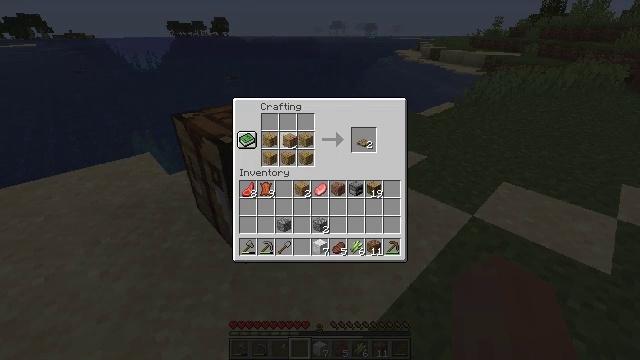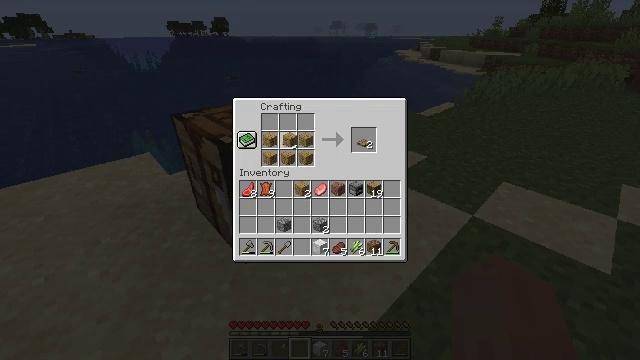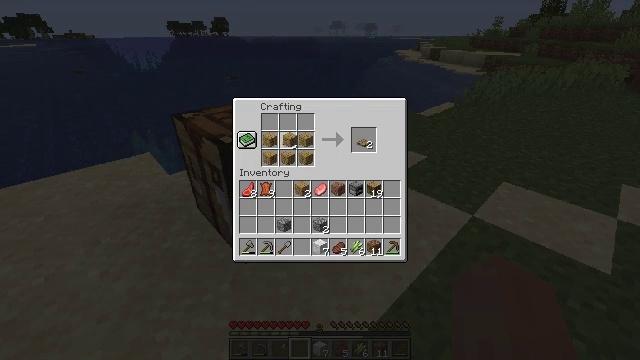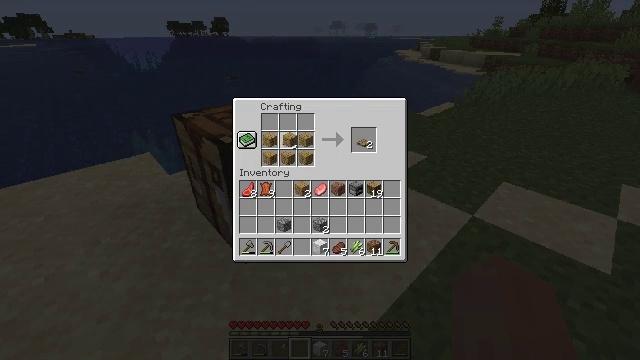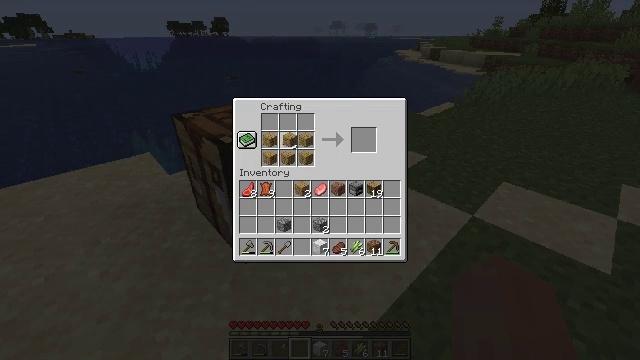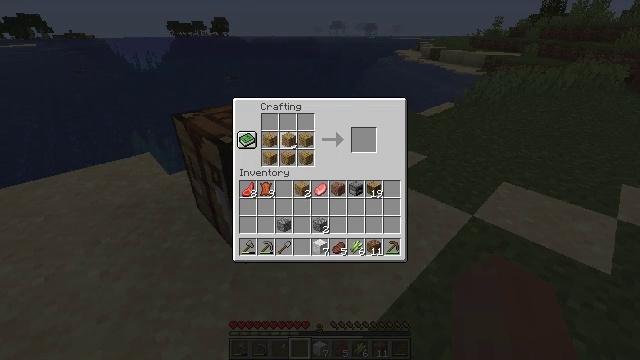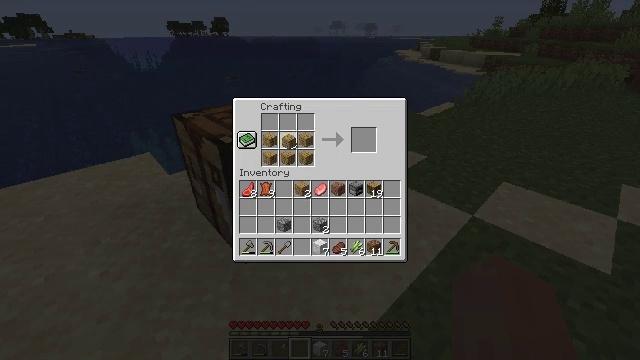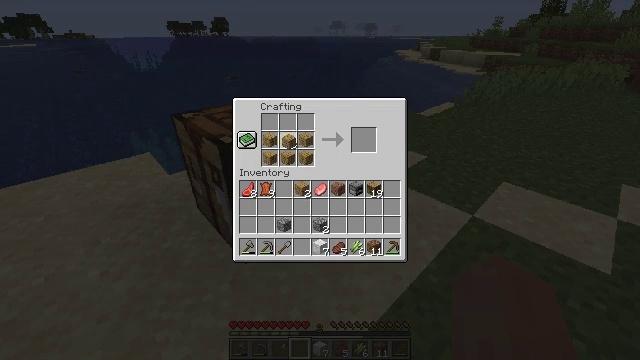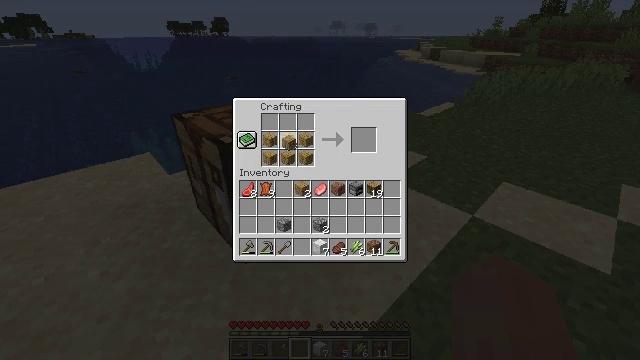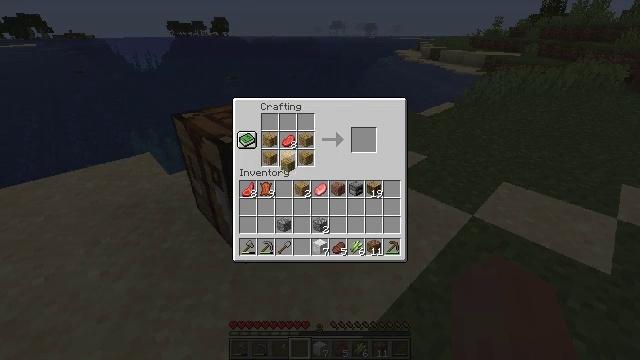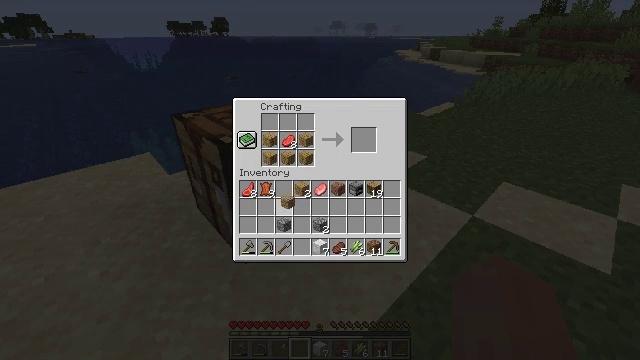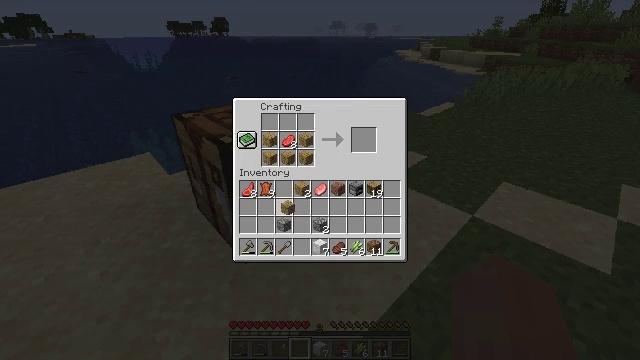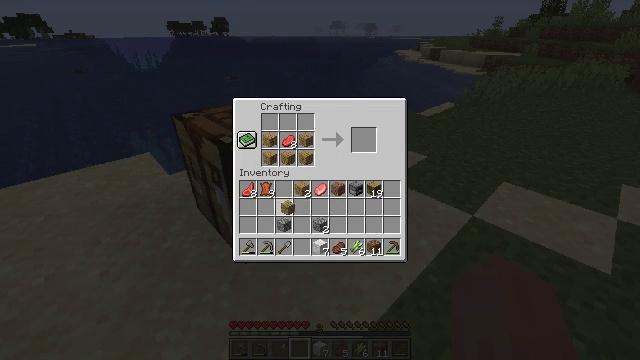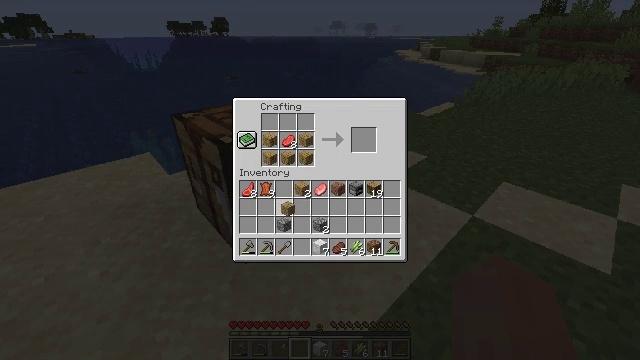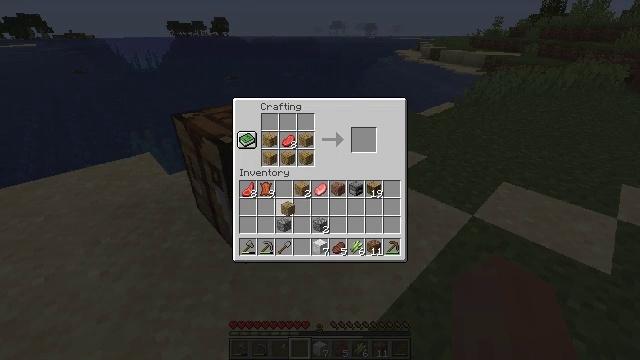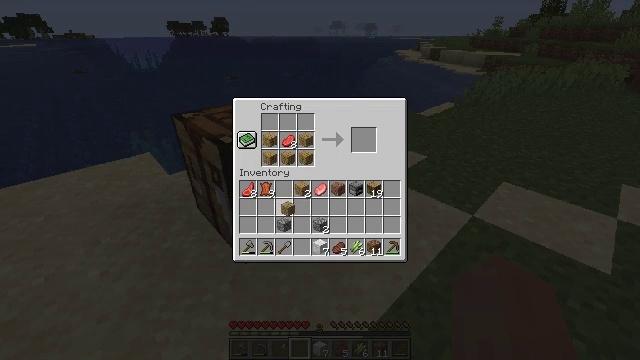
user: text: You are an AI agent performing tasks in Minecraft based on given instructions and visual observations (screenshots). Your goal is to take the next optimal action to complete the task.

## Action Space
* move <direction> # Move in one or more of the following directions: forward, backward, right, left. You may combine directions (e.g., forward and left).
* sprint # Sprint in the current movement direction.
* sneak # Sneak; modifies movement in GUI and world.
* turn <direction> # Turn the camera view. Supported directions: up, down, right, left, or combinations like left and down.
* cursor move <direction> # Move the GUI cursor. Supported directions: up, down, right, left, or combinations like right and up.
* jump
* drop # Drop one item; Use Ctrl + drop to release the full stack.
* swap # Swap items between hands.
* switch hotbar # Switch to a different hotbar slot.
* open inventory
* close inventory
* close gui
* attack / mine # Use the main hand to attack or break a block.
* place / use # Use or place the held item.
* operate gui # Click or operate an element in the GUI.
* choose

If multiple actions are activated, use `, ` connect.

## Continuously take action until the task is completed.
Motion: motion action
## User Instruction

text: Make an oak boat at the crafting table.
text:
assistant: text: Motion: no_op
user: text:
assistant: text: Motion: no_op
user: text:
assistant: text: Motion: no_op
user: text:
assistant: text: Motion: no_op
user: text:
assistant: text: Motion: no_op
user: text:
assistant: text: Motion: no_op
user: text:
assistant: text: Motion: no_op
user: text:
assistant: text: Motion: no_op
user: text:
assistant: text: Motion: cursor move down
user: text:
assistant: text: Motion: cursor move down
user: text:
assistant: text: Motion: no_op
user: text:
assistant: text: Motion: no_op
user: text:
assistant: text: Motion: operate gui
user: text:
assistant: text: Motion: operate gui
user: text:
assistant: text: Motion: operate gui
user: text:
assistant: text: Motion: no_op
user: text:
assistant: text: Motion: no_op
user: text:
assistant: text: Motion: no_op
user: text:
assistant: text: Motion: no_op
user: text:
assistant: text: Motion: cursor move up
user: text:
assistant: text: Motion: cursor move up
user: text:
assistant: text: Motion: cursor move up
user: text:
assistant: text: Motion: no_op
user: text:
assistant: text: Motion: no_op
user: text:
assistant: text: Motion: no_op
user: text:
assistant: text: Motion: no_op
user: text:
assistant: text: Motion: operate gui
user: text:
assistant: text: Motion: operate gui
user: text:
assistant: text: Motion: no_op
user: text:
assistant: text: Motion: no_op